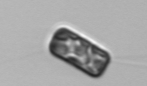
Label: Thalassiosira